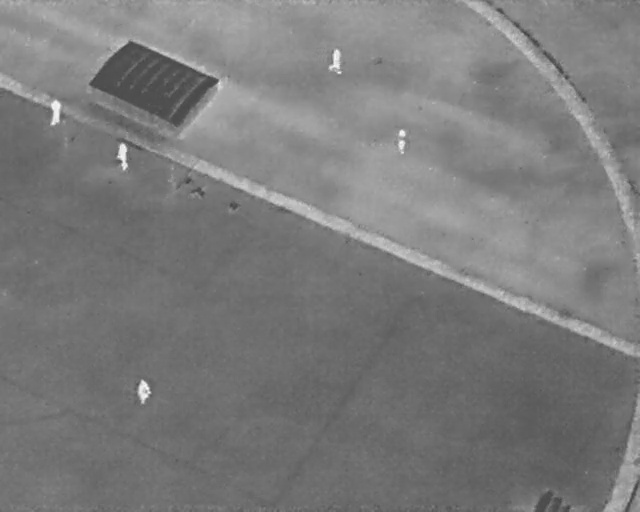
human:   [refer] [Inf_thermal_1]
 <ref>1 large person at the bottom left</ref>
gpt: <box>[[20, 74, 24, 78, 2]]</box>

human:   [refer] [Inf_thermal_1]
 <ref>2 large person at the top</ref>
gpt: <box>[[49, 10, 54, 13, 2], [60, 26, 64, 28, 2]]</box>